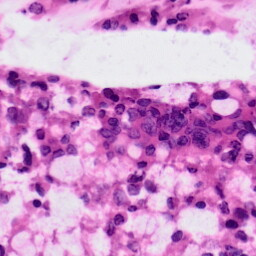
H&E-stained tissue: Colon